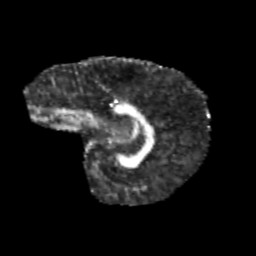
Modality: FA
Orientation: sagittal
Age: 9
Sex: male
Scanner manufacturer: siemens
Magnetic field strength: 3 T
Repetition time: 3.8 s
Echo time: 0.07 s